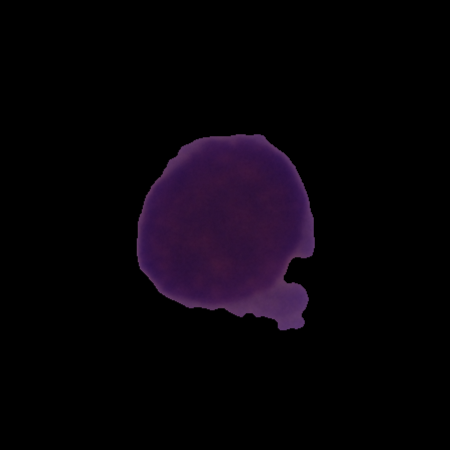
Label: healthy